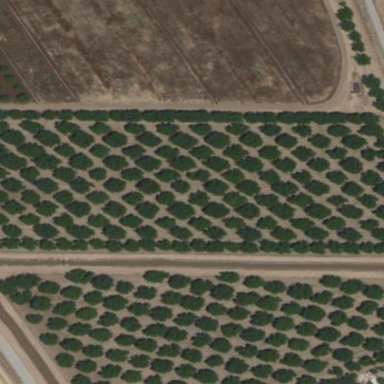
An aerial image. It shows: Orchard.